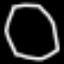
Label: octagon